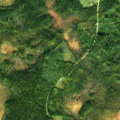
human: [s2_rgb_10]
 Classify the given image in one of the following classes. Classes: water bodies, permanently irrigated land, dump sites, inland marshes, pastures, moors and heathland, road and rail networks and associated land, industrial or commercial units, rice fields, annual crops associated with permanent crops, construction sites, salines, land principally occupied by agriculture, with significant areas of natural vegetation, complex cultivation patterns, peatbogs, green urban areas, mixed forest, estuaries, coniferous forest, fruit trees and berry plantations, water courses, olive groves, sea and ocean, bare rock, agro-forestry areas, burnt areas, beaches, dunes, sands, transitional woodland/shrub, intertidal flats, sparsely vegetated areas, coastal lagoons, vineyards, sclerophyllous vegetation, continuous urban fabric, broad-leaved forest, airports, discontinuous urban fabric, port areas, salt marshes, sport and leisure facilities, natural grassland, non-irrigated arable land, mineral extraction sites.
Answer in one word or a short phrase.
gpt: coniferous forest, transitional woodland/shrub, peatbogs